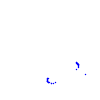
Particle: proton